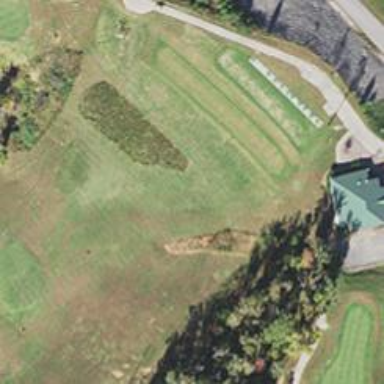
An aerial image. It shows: Golf tee.